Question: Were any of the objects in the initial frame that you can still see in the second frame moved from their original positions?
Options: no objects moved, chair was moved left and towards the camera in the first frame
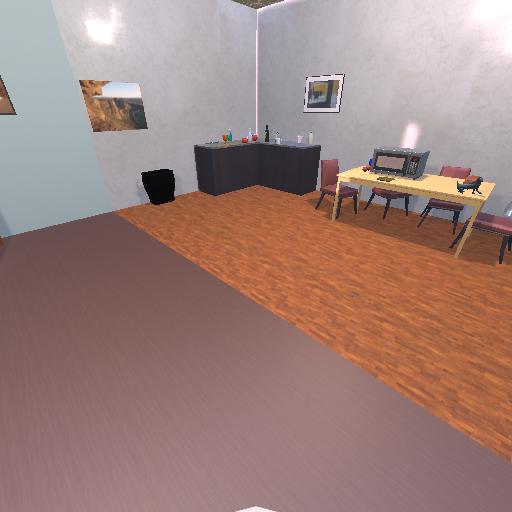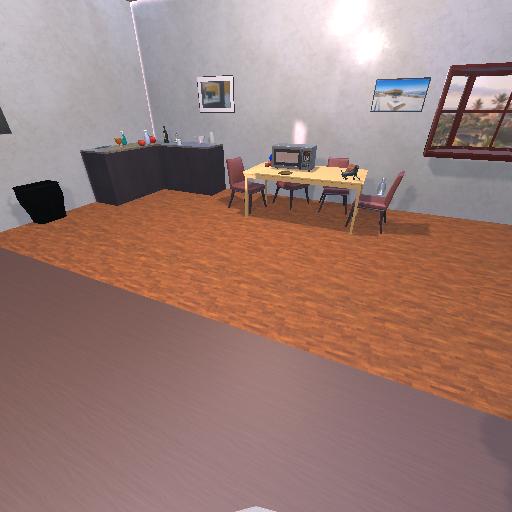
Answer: no objects moved